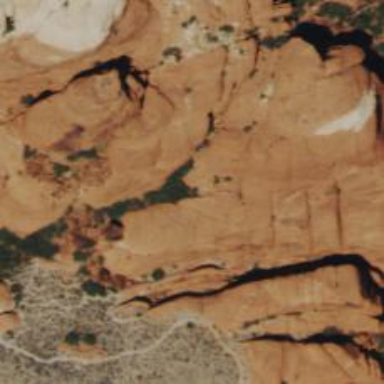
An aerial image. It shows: Crag for climbing.